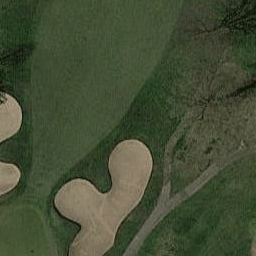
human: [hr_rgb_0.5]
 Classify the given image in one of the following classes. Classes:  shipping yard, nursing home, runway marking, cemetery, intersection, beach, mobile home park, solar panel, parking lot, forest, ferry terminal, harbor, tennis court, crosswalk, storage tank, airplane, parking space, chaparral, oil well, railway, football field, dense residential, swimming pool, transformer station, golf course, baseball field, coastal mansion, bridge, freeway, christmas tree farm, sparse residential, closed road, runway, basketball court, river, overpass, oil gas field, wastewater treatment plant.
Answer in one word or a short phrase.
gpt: golf course